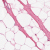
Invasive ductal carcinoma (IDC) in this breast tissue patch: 0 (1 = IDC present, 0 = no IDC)